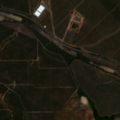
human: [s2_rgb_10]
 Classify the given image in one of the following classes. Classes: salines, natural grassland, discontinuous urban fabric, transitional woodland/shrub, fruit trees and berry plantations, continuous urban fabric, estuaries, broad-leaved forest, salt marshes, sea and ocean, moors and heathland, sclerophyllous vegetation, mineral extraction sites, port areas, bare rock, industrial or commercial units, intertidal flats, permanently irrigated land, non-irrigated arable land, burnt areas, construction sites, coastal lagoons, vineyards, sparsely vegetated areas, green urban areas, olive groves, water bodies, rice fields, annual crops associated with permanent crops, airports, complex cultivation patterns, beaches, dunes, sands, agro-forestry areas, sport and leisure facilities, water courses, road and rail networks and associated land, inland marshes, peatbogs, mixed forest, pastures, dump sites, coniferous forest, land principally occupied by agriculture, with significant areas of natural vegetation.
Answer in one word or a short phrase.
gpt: continuous urban fabric